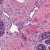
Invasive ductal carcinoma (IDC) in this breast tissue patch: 0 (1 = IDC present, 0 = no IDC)